Question: I've developed an entirely in-memory application using .NET. Data is loaded from persistent storage once at start-up, and from then only changes to objects are trickled back to persistent storage from the application tier through a work queue. It's working great and benchmarking even better (100k api transactions per second). I realise this is a non-conventional and difficult to scale architecture. It was something of an experiment =)

(Current architecture on the left, desired architecture on the right)
Now I'm starting to think about redundancy. I'd like to run two application servers side-by-side and load balance between them. This would mean keeping all in-memory objects synchronised - probably through persistent tcp connections shuttling binary serialized objects back and forth. Eventual consistency is ok. Conceptually I can see how this would work after both app servers are cold started to the same state from persistent storage, however I am having difficulty conceptualizing how I would instantiate and synchronize a new application server node while requests are streaming in. I guess this sounds like a snapshot + transaction log kind of thing?
Does this sound achievable? Is this kind of architecture in use anywhere of note?
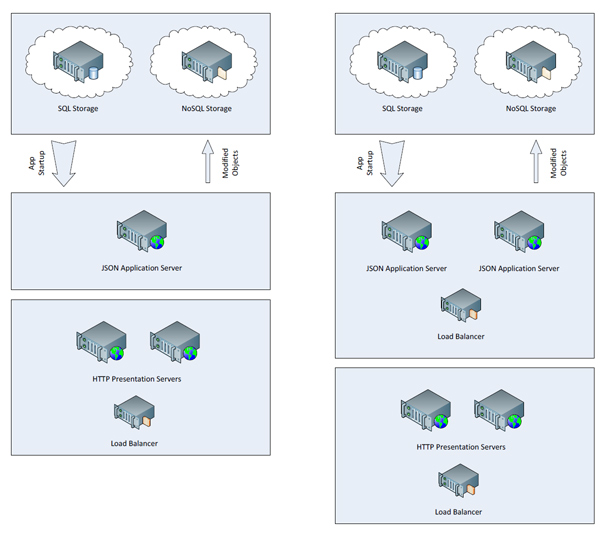
Answer: There are products out there which meet your needs. You haven't mentioned your nfrs so I don't know if you want to hand roll just for efficiency. Something like infinispan should work for you . What will be more challenging is transactionality of data given you're in the in memory space. It would be worth exploring how technical and destruction testing could be achieved.